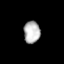
Tissue: lung
Cell type: Epithelial cells
Senescence score: 0.1655
Nuclear area (px): 354
Mean DAPI intensity: 182.364